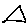
Label: triangle